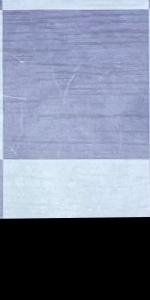
Label: Empty